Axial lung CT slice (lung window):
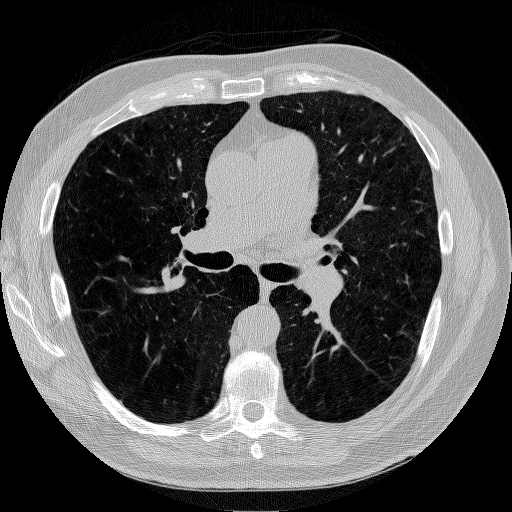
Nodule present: no